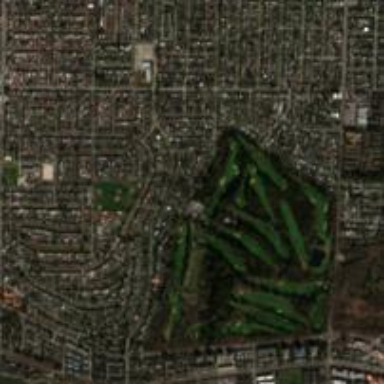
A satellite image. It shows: Golf course surrounded by greenery.